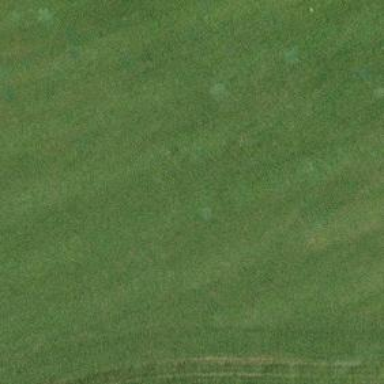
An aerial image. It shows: View of golf hole.